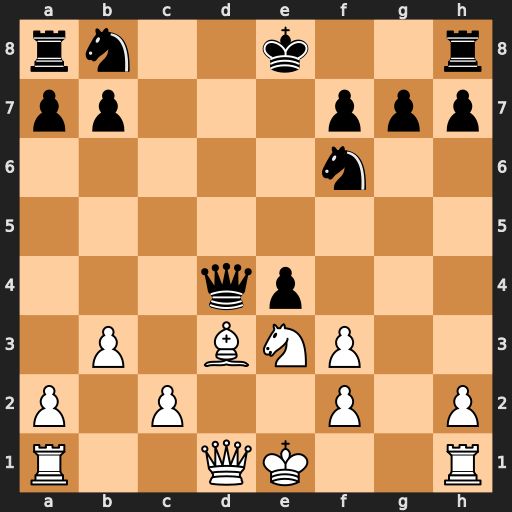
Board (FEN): rn2k2r/pp3ppp/5n2/8/3qp3/1P1BNP2/P1P2P1P/R2QK2R
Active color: w
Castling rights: KQkq
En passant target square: -
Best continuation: Bb5+ Qd7 Bxd7+